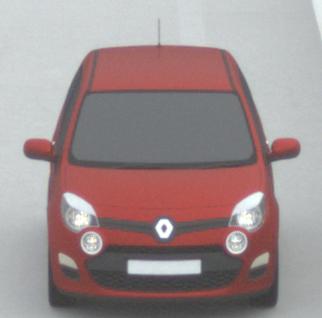
Make: Renault
Model: Twingo 1.2 LEV 16V 75
Detailed model: Twingo (II)
Model produced from: 2012/01
Model produced until: 2014/07
Doors: 3
Color: red
Road condition: dry road
Daytime: morning or afternoon
Contrast: low contrast